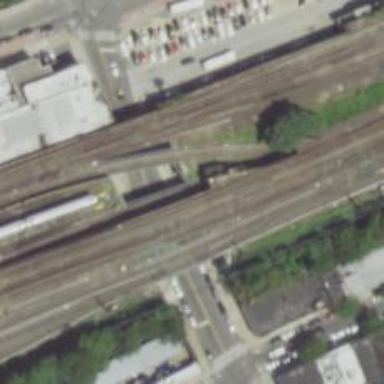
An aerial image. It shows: Bridge with electrified railway tracks.